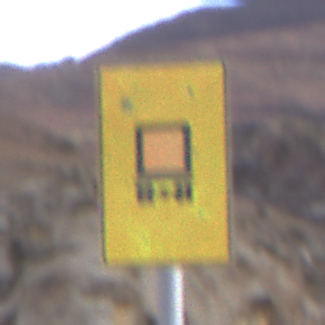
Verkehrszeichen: KennzeichnungspflichtigeFahrzeugeGefaehrlicheGueterOhnePfeilsymbol
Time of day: Dusk
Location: Outdoor (Nature)
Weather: Clear
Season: NotSpecified
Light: Natural